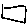
Label: square